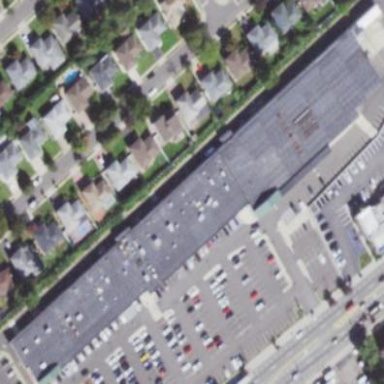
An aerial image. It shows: Retail building.